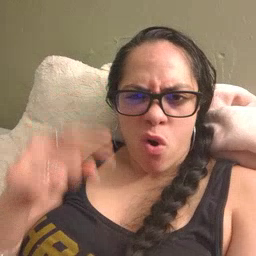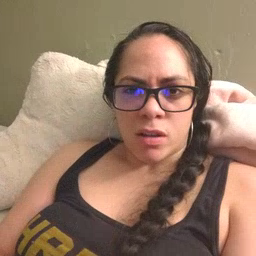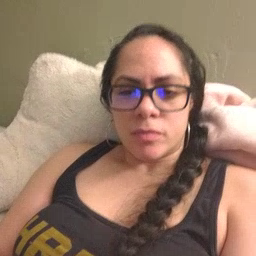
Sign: for